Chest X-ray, AP view. Patient: 44 years old, sex M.
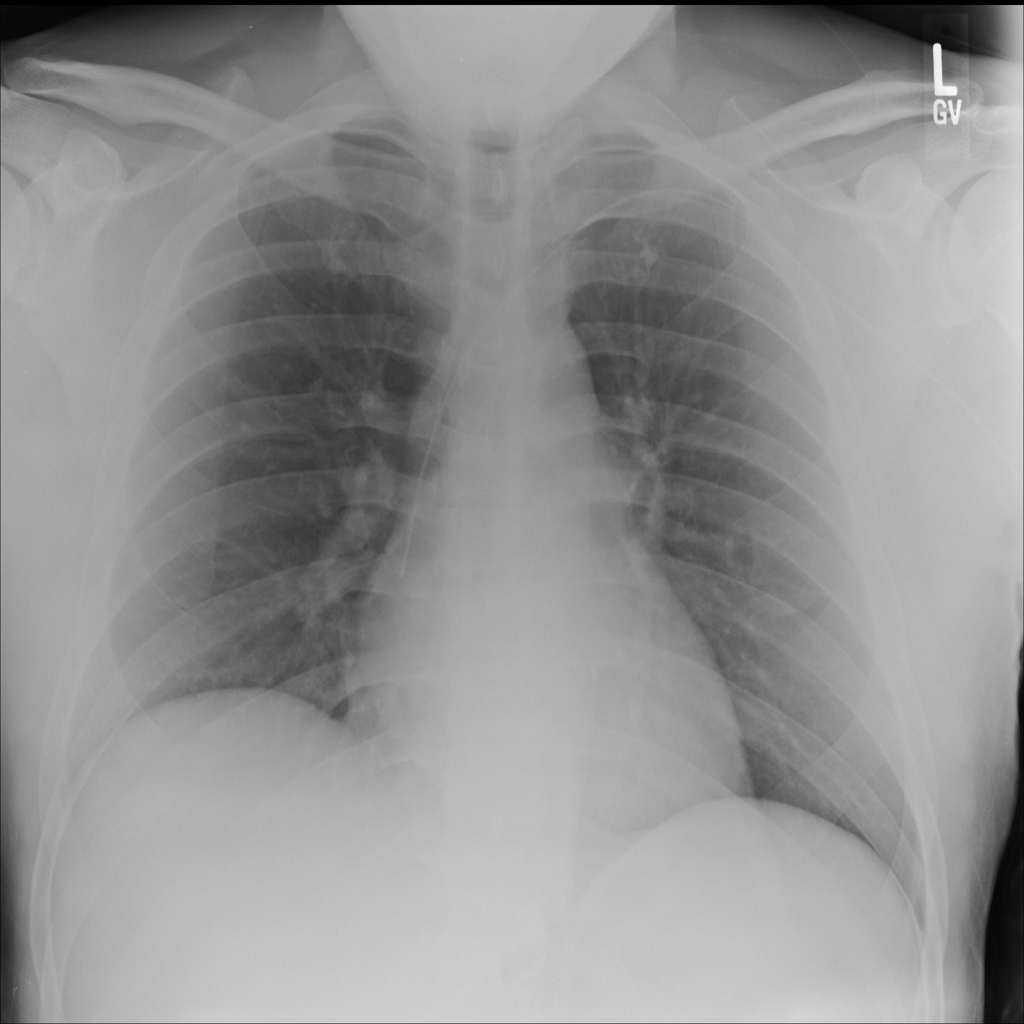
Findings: No Finding